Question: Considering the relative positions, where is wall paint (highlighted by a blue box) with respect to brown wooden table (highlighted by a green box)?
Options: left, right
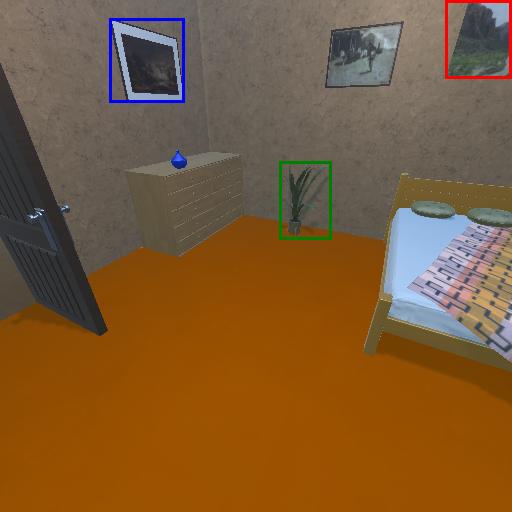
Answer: left